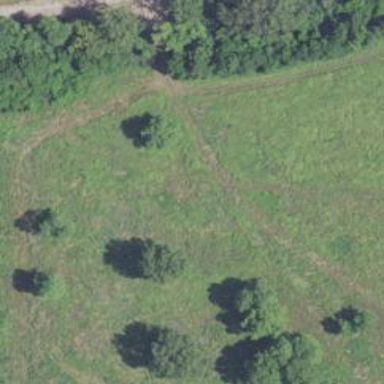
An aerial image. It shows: Disc golf hole.